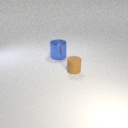
small brown rubber cylinder in front of large blue metal cylinder